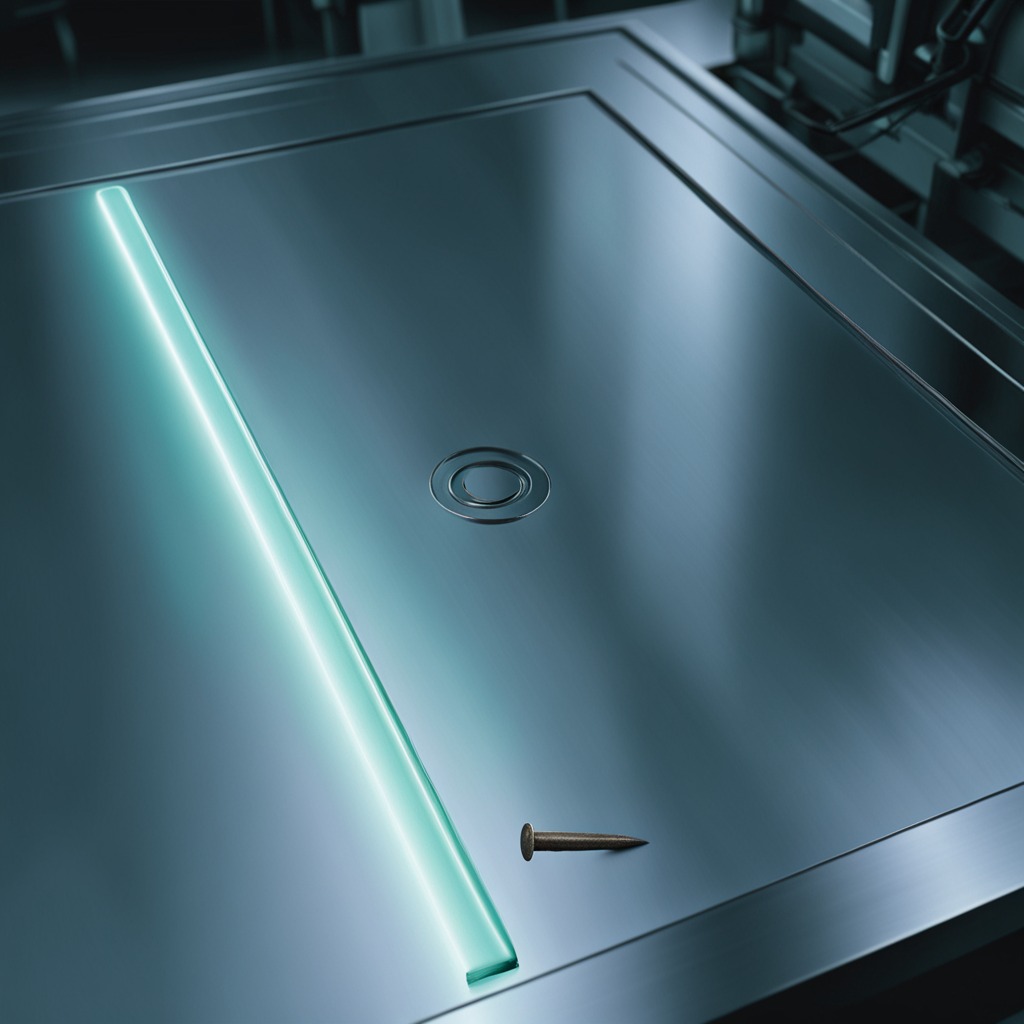
A nail is lying on the metal table in a machine shop under fluorescent lights.